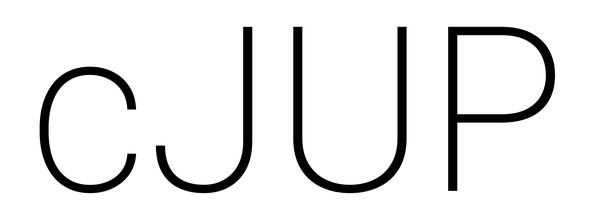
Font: Roboto_ExtraLight